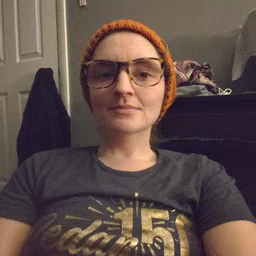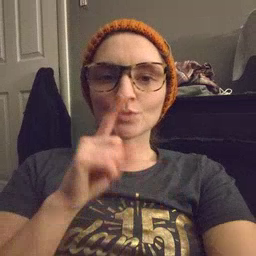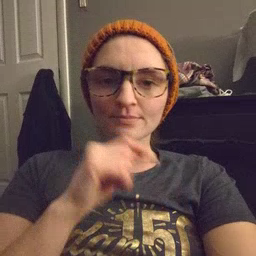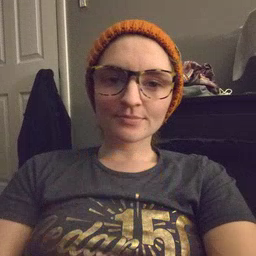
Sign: bird